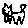
Label: cat